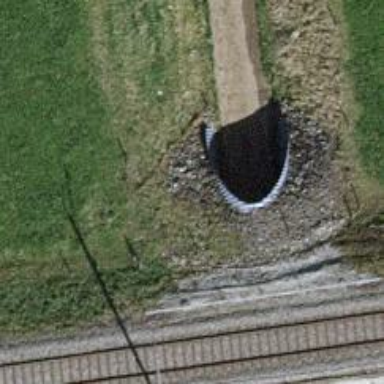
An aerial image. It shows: Track road with grade2 tracktype. It goes through tunnel.